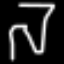
Label: pants